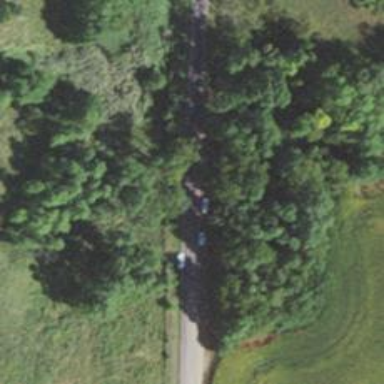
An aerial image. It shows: Unclassified road.